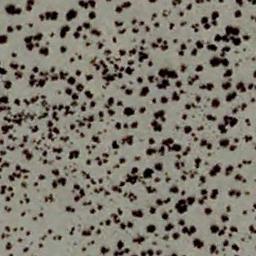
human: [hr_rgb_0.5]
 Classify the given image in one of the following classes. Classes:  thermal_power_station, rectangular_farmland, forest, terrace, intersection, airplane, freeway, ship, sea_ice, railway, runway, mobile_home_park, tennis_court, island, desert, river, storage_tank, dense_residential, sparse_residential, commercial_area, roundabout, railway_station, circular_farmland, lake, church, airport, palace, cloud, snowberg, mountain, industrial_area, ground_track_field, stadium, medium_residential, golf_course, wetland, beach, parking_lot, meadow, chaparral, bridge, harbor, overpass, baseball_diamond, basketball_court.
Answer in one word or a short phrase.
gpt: chaparral